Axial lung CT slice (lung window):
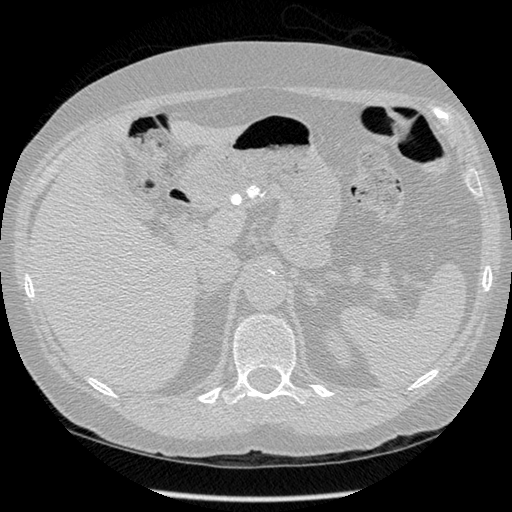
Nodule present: no